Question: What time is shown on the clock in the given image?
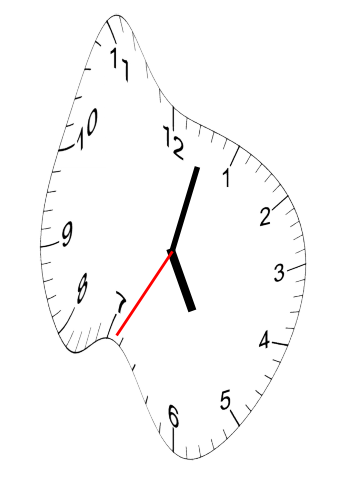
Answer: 05:02:35